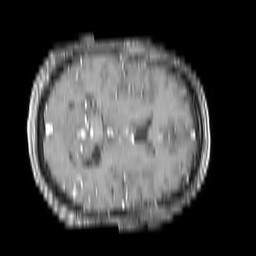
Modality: T1w
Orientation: axial
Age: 59
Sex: male
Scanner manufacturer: philips
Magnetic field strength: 1.5 T
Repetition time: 0.1847 s
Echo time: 0.001871 s